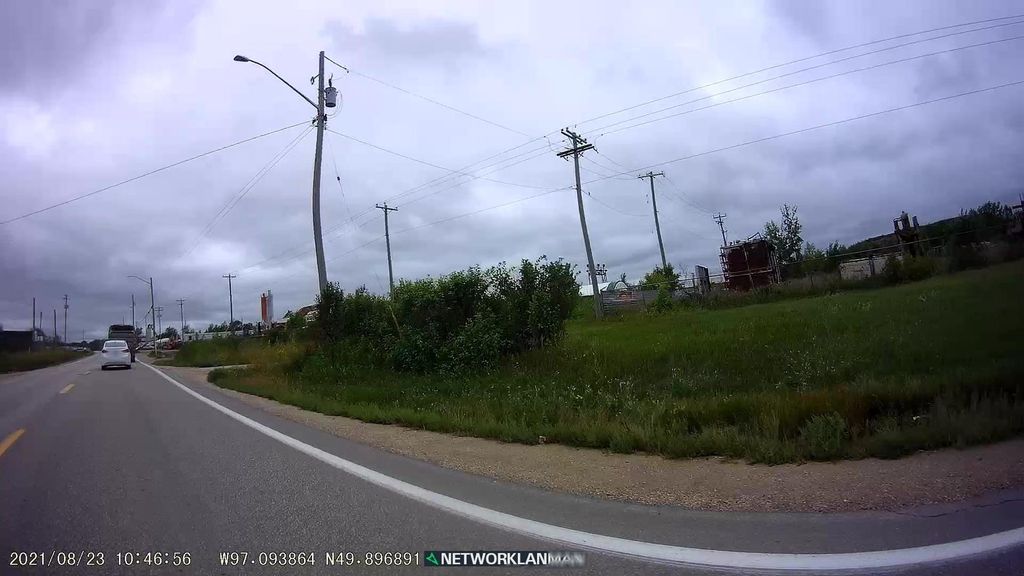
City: winnipeg